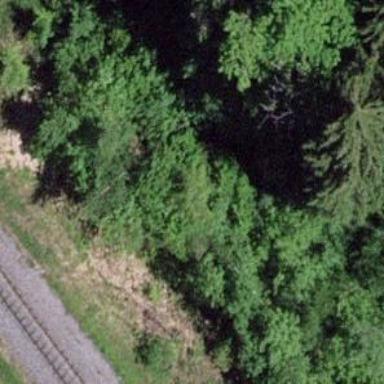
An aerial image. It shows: Culvert tunnel.